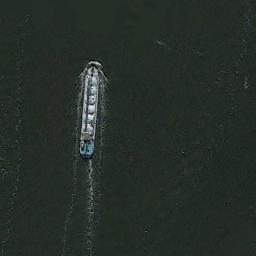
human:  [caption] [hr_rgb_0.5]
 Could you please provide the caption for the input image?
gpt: There is a ship at sea .

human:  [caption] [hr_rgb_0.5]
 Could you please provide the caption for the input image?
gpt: There is a ship in the green water .

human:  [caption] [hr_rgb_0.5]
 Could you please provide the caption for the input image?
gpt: A white LNG ship sailing on the blue sea .

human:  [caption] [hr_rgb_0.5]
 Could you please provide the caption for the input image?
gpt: The cargo ship is in the deep blue water .

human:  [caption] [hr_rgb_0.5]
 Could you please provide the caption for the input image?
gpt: The white ship is on the sea .